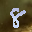
Label: 8